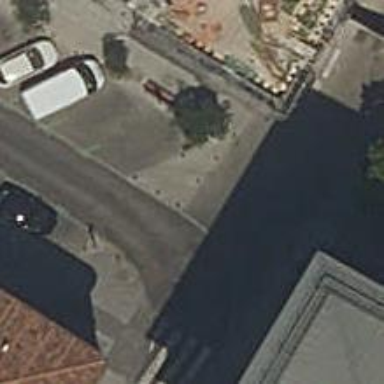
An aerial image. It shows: Bollard.